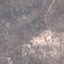
Land use / land cover class: HerbaceousVegetation